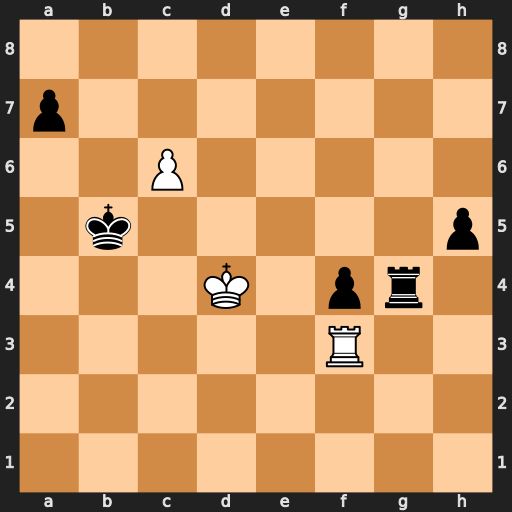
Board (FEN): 8/p7/2P5/1k5p/3K1pr1/5R2/8/8
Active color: w
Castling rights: -
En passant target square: -
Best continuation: c7 Rg8 Rb3+ Kc6 Rb8 Kxc7 Rxg8